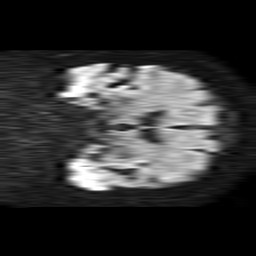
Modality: TRACE
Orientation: coronal
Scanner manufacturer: philips
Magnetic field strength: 1.5 T
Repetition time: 4.6 s
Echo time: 0.08631 s